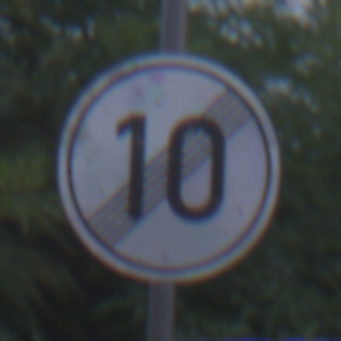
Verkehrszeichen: EndeGeschwindigkeit10
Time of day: SunriseSunset
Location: Outdoor (Urban)
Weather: PartlyCloudy
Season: NotSpecified
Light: Natural